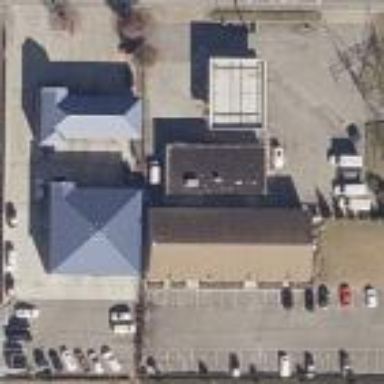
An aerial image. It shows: Retail area.